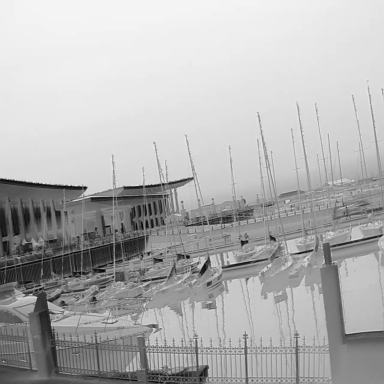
There are seven canoes in the infrared image.